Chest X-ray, AP view. Patient: 68 years old, sex M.
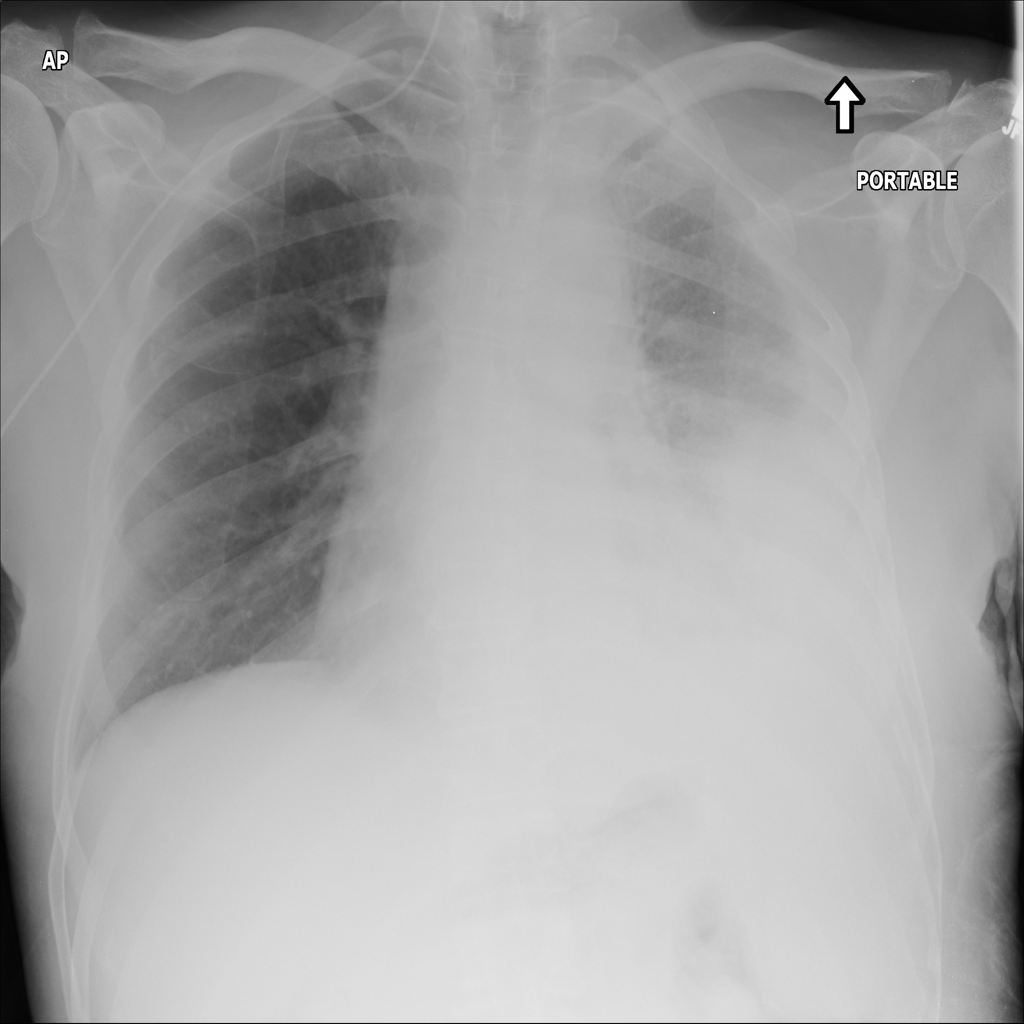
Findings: No Finding